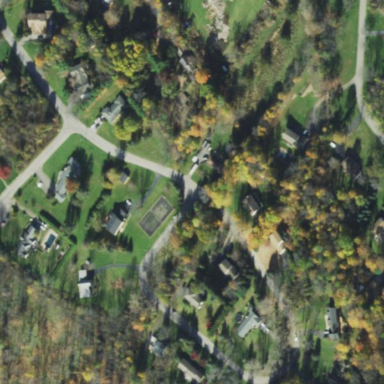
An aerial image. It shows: Residential area composed of single-family homes.